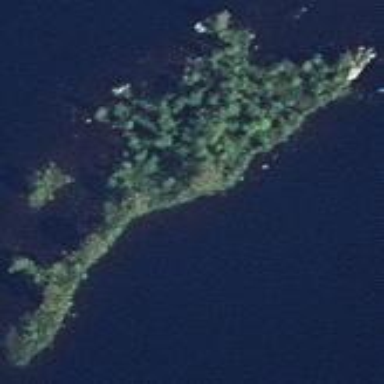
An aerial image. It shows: Island.